Interaction volume radius: 5 \u00c5
Interaction volume height: 30 \u00c5
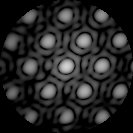
Disorder parameter: 0.123